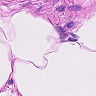
Metastatic tissue present: no